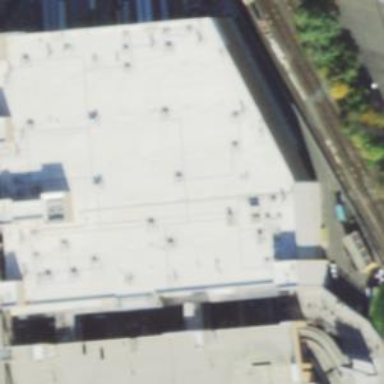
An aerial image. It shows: Retail building that serves as mall.